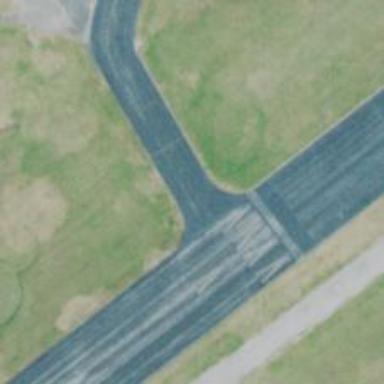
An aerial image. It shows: View of taxiway at the airport.